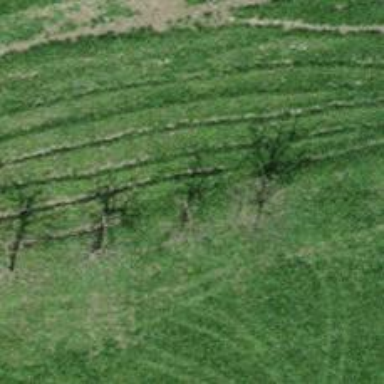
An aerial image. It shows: Broadleaved tree in natural setting.